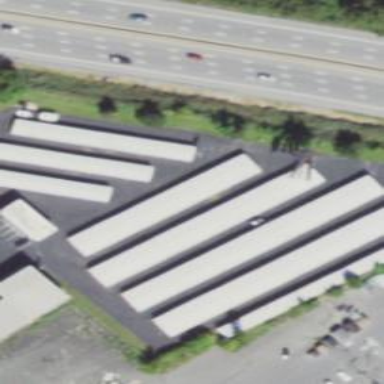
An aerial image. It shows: Area designated for garages used for storage rental.